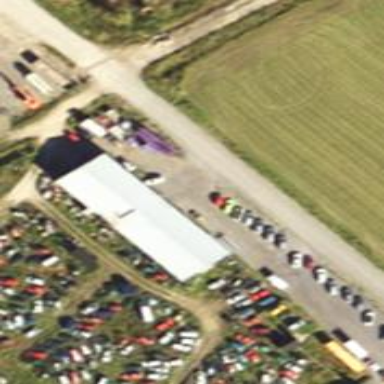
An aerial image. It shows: Building housing car shop.